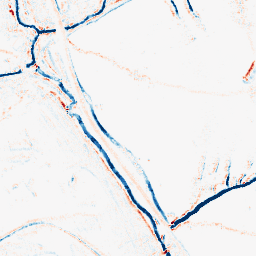
Category: morphological
Decomposition family: morphological_rect
Decomposition parameters: operation: average
width: 5
height: 5
Upsampling method: sinc_blackman
Upsampling parameters: scale: 2
kernel_size: 8
Upsampling scale: 2